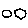
Label: hexagon